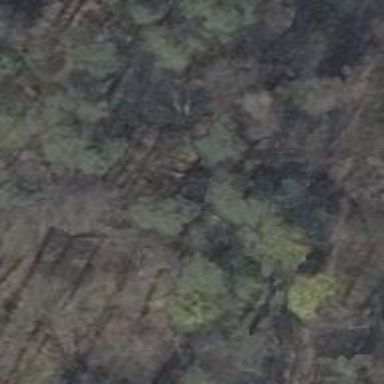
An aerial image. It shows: Cliff in nature.